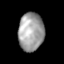
Tissue: skin
Cell type: Epithelial cells
Senescence score: 0.8002
Nuclear area (px): 952
Mean DAPI intensity: 160.415